Interaction volume radius: 5 \u00c5
Interaction volume height: 40 \u00c5
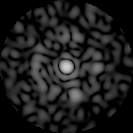
Disorder parameter: 0.8427